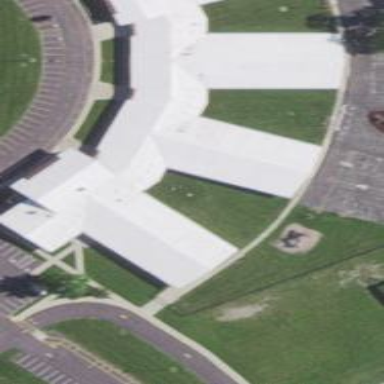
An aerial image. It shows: Elementary school building.